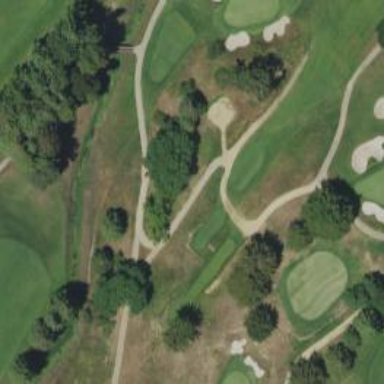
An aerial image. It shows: Path for golf carts.